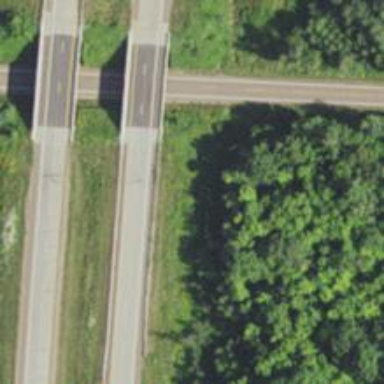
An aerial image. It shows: Trunk highway with expressway features.